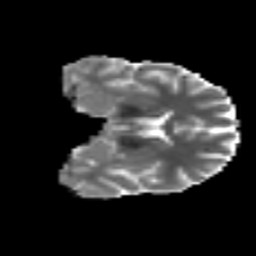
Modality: MD
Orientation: coronal
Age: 26
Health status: ill
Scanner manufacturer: philips
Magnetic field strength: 3 T
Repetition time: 9 s
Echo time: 0.127 s